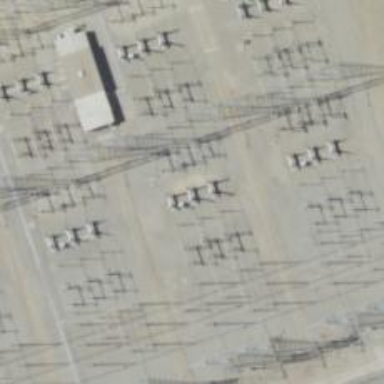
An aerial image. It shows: Switch for power supply.